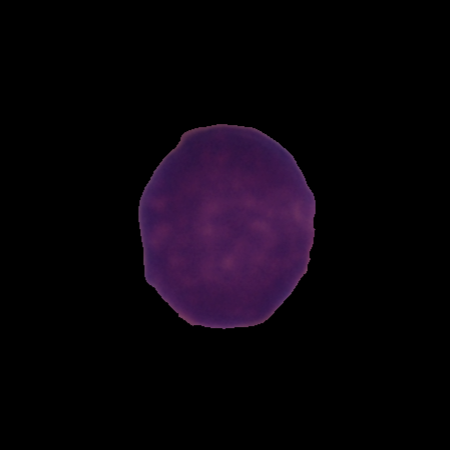
Label: healthy